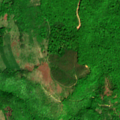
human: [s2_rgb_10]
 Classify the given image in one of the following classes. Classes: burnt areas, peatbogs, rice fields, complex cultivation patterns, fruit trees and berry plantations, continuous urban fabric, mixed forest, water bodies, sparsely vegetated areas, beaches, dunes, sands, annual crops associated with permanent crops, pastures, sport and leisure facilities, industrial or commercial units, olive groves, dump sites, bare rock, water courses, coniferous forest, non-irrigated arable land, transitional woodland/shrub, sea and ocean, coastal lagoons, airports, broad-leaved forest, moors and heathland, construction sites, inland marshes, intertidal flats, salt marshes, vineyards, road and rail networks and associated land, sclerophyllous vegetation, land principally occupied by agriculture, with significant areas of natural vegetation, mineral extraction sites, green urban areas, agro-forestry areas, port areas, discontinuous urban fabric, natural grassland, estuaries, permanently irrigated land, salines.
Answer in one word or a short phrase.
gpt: complex cultivation patterns, broad-leaved forest, transitional woodland/shrub